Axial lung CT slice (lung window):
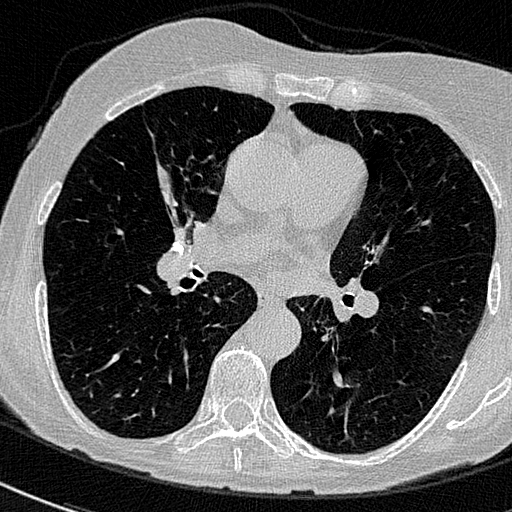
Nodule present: no